Question: I have two buttons and they horizontally align perfectly for desktop, but they don't for mobile. I am also using MaterializeCSS if that matters.
Here is the relevant code:
'''
html {
--global-color: white;
--global-color-invert: black;
--background-color: white;
--not-current-screen: lightgray;
--current-screen: black;
--padding-of-side: 0%;
--padding-bottom: 5%;
--margin-left: 15%;
--margin-right: 15%;
--padding-left: 0%;
--padding-right: 0%;
}
html[data-theme="dark"] {
--global-color: black;
--global-color-invert: white;
--background-color: #1A1B1C;
--not-current-screen: #787878;
--current-screen: white;
}
@media screen and (min-device-width: 0px) and (max-device-width: 600px) {
html {
--padding-of-side: 20%;
--padding-bottom: 3%;
--margin-left: 2%;
--margin-right: 2%;
--padding-left: 1%;
--padding-right: 1%;
}
}
.not_current_screen {
color: var(--not-current-screen);
border-left: 1.5px solid var(--not-current-screen);
padding-left: var(--padding-of-side);
margin-top: 2px;
}
.current_screen {
color: var(--current-screen);
border-left: 1.5px solid var(--current-screen);
padding-left: var(--padding-of-side);
margin-top: 2px;
}
body {
background-color: var(--background-color);
color: var(--global-color-invert)
}
label > span {
color: var(--global-color-invert)
}
input[type="checkbox"] {
border: 2px solid var(--global-color-invert) !important;
}
.padded_div {
border: 1px solid var(--global-color-invert);
border-radius: 5px;
padding-top: 1%;
padding-bottom: var(--padding-bottom);
margin-left: var(--margin-left);
margin-right: var(--margin-right);
padding-left: var(--padding-left);
padding-right: var(--padding-right);
text-align: center;
}
'''
'''
<link href="https://cdnjs.cloudflare.com/ajax/libs/materialize/1.0.0/css/materialize.min.css" rel="stylesheet"/>
<script src="https://cdnjs.cloudflare.com/ajax/libs/materialize/1.0.0/js/materialize.min.js"></script>
<div id="appMain" class="padded_div">
<h5>Please Agree to These Terms and Conditions:</h5>
<div class="row">
<div class="col s2">
<div>
<ul>
<li class="current_screen">Terms and Conditions</li>
<li class="not_current_screen">Patient Info</li>
<li class="not_current_screen">Suggested Symptoms</li>
<li class="not_current_screen">Symptoms</li>
<li class="not_current_screen">Diseases</li>
</ul>
</div>
</div>
<div class="col s8">
<br>
<ul style="text-align: center; list-style-position: inside;" class="browser-default">
<li>This is not a replacement for doctors.</li>
<li>This app may not be completely accurate.</li>
<li>Do not use this to actually check symptoms for patients.</li>
<li>This is a demo, we are non-liable.</li>
</ul>
<br>
<br>
<label style="text-align: center;">
<input type="checkbox" class="filled-in" />
<span>I understand</span>
</label>
</div>
</div>
<br>
<button style="margin-right: 33%" id="back" class="waves-effect waves-light btn">Back</button>
<button style="margin-left: 33%" id="next" class="waves-effect waves-light btn disabled" onclick="moveToPage(2)">Next</button>
<script>
var checkbox = document.querySelector("input[type=checkbox]");
checkbox.addEventListener('change', function() {
if (this.checked) document.getElementById("next").classList.remove("disabled");
else document.getElementById("next").classList.add("disabled");
});
</script>
</div>
'''
Image showing broken on mobile:

If you want the website url, here: <URL>
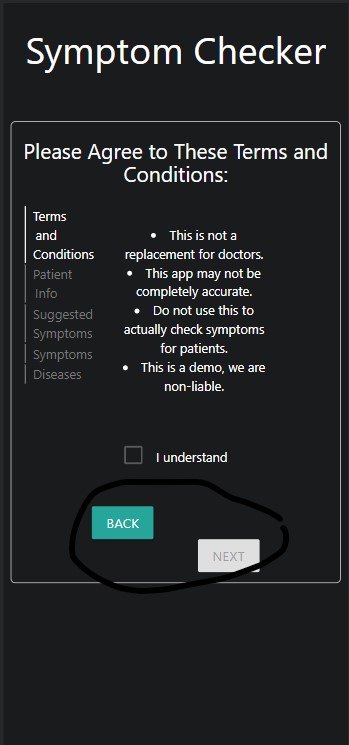
Answer: Take off the margin-right:33% for the left button and margin-left:33% for the right button on mobile breakpoints and they will be side by side.